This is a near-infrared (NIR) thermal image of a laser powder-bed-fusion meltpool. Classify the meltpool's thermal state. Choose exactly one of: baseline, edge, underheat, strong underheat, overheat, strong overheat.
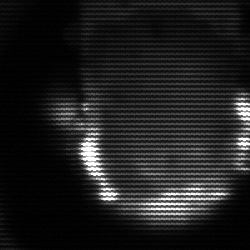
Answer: baseline